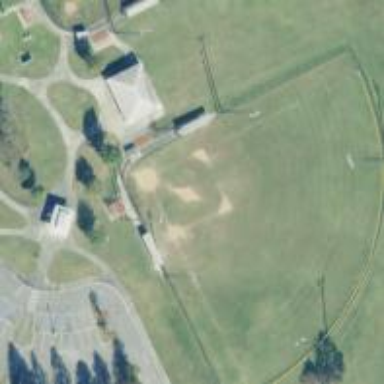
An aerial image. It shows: Baseball pitch on the ground.